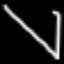
Label: line